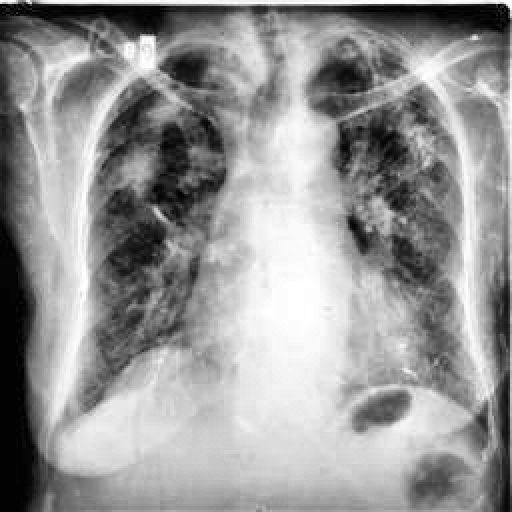
Finding: TUBERCULOSIS